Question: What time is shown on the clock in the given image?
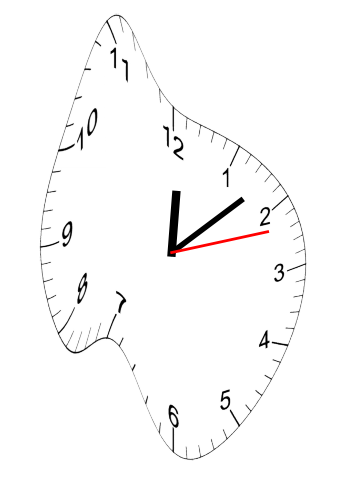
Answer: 12:08:12